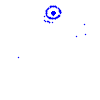
Particle: kaon